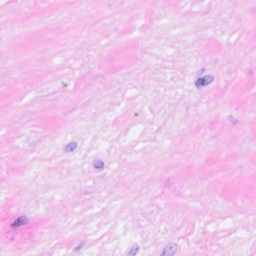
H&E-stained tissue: Breast